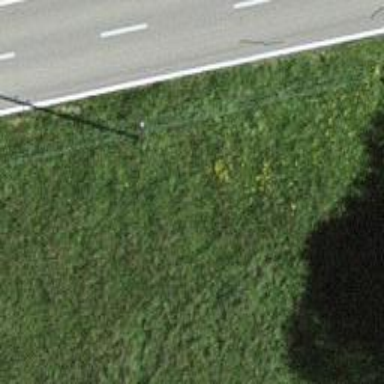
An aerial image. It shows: Minor power line with three cables.